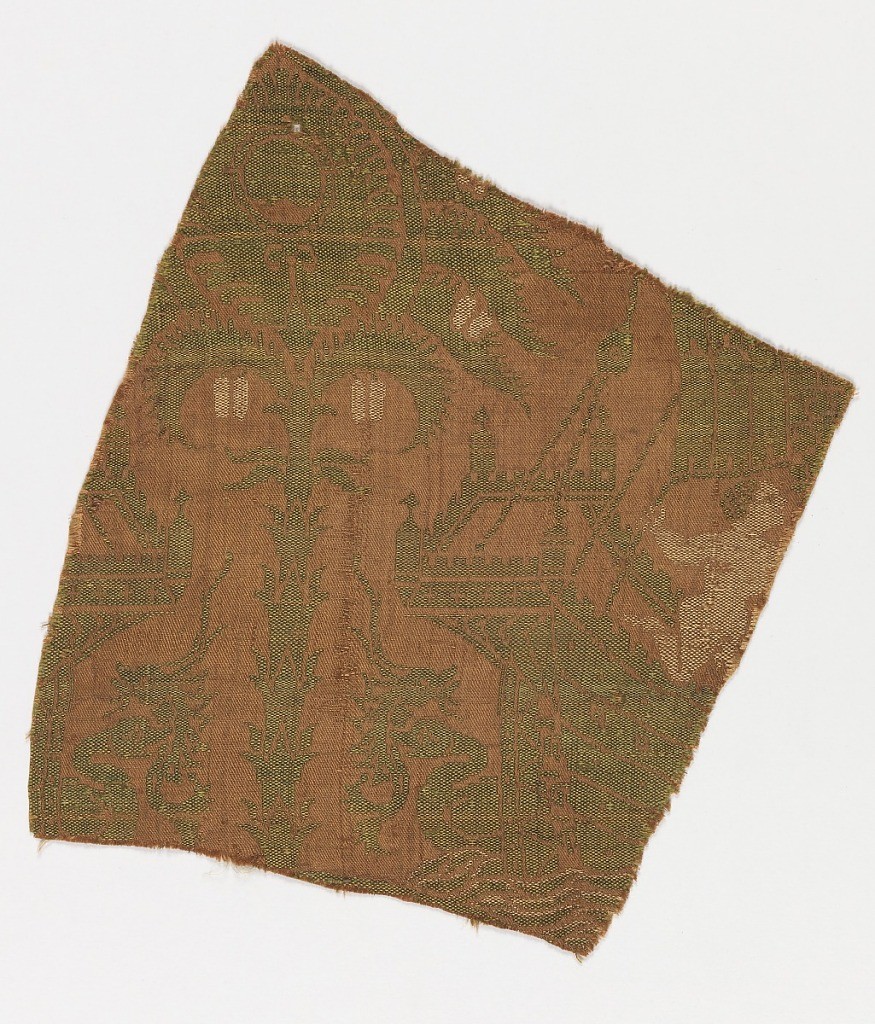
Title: Fragment
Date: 14th century
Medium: silk Technique: 2/1 twill with inner warps (samite)
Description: Large palmette-like tree separating vertically symmetrical ships with boys on them.